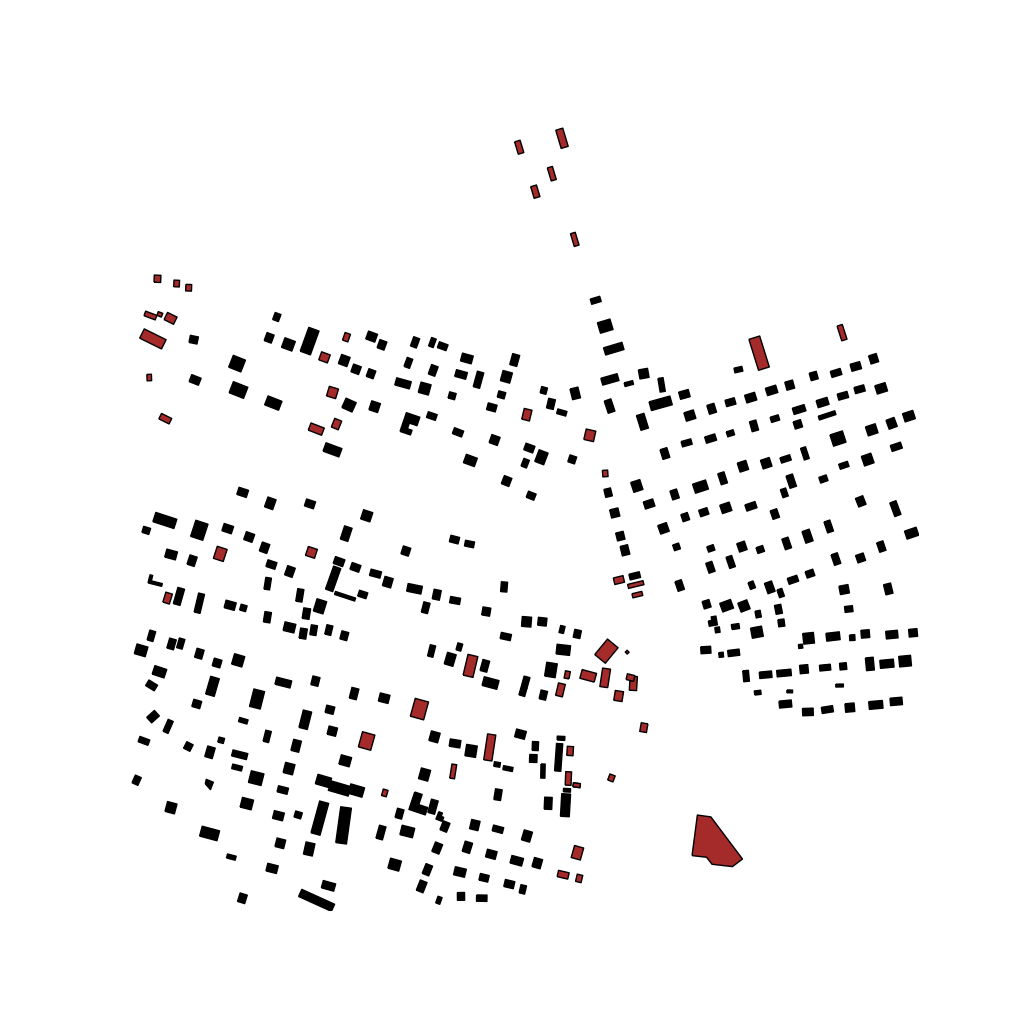
Tags: overhead vector_map, business, industrial, recreation, residential, special, soviet, individual_rise, low_rise, density_1, Building, Facility, 1.0 km²